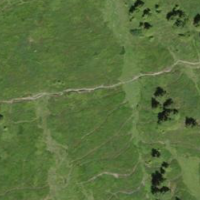
EUNIS habitat code: 23
Species observed at this site:
Vaccinium uliginosum